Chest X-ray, PA view. Patient: 77 years old, sex F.
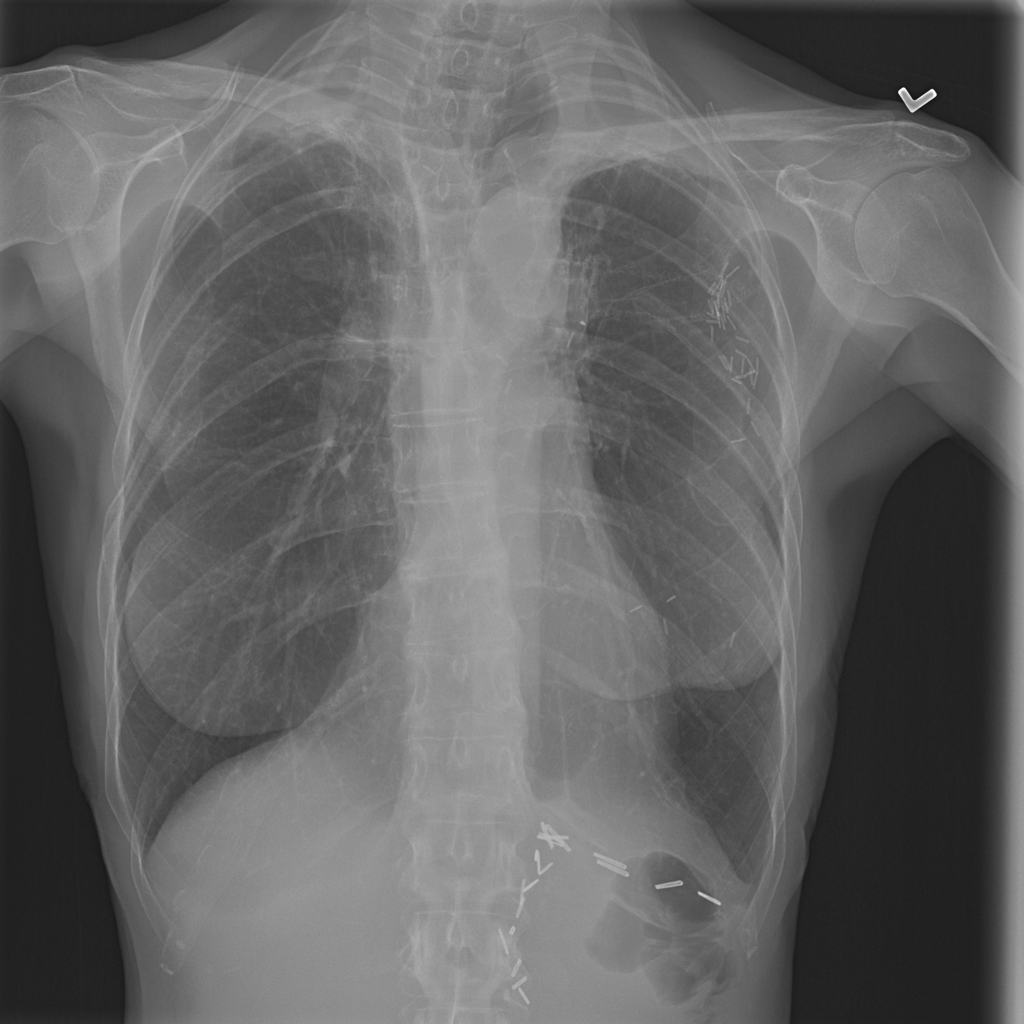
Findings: No Finding